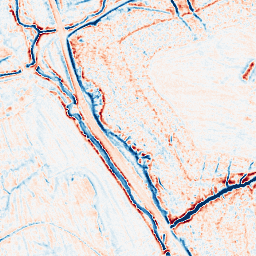
Category: classical
Decomposition family: gaussian
Decomposition parameters: sigma: 2
Upsampling method: cubic_mitchell
Upsampling parameters: scale: 8
Upsampling scale: 8